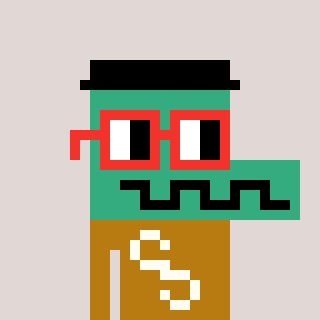
a pixel art character with square red glasses, a crocodile-shaped head and a gold-colored body on a warm background